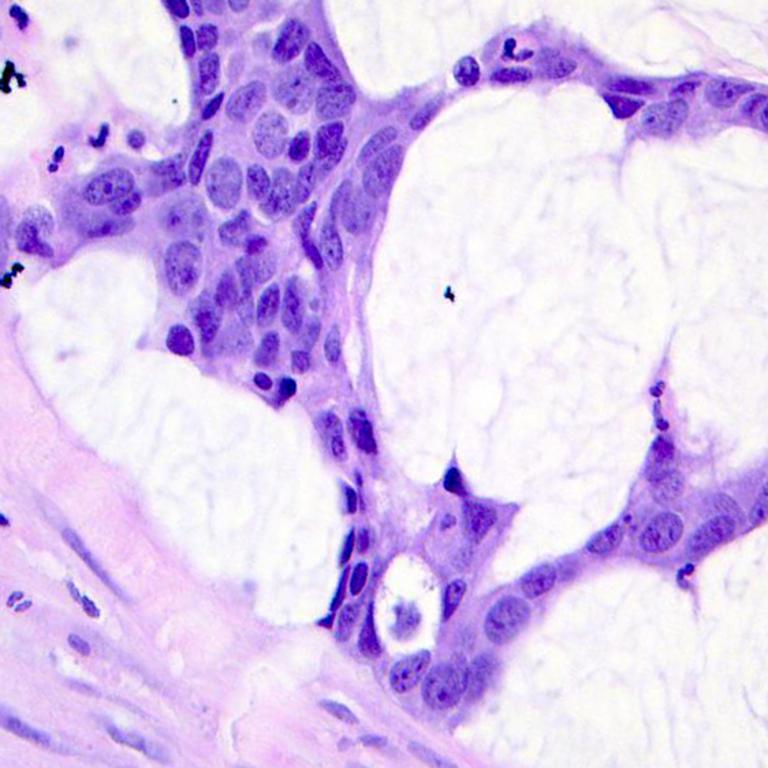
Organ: colon
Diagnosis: adenocarcinomas